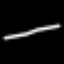
Label: line